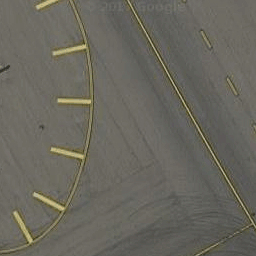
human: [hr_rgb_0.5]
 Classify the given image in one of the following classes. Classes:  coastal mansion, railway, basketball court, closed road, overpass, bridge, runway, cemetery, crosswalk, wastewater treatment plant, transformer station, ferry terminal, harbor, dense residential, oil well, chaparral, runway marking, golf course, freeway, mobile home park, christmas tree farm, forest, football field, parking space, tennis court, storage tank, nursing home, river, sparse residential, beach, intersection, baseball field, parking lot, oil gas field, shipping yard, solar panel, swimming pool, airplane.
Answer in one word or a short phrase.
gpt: runway marking